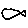
Label: fish